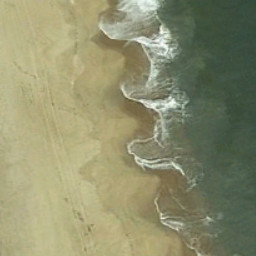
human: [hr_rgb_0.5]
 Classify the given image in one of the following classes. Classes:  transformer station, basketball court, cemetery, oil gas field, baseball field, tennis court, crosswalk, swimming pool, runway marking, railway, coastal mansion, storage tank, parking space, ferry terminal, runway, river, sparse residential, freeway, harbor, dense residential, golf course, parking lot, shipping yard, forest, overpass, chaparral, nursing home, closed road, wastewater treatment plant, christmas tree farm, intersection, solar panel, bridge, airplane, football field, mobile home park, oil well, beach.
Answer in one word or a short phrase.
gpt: beach